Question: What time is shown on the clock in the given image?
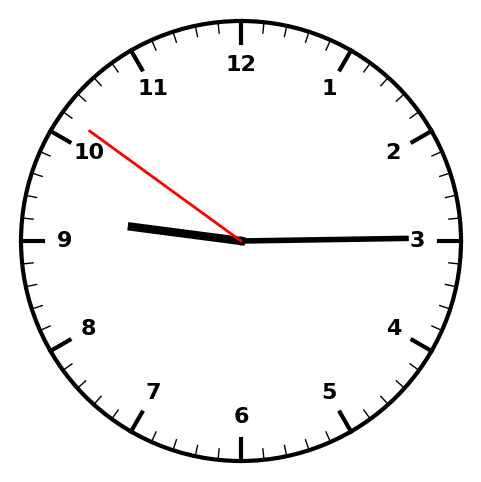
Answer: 09:14:51